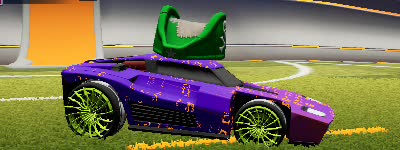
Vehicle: breakout